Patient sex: M
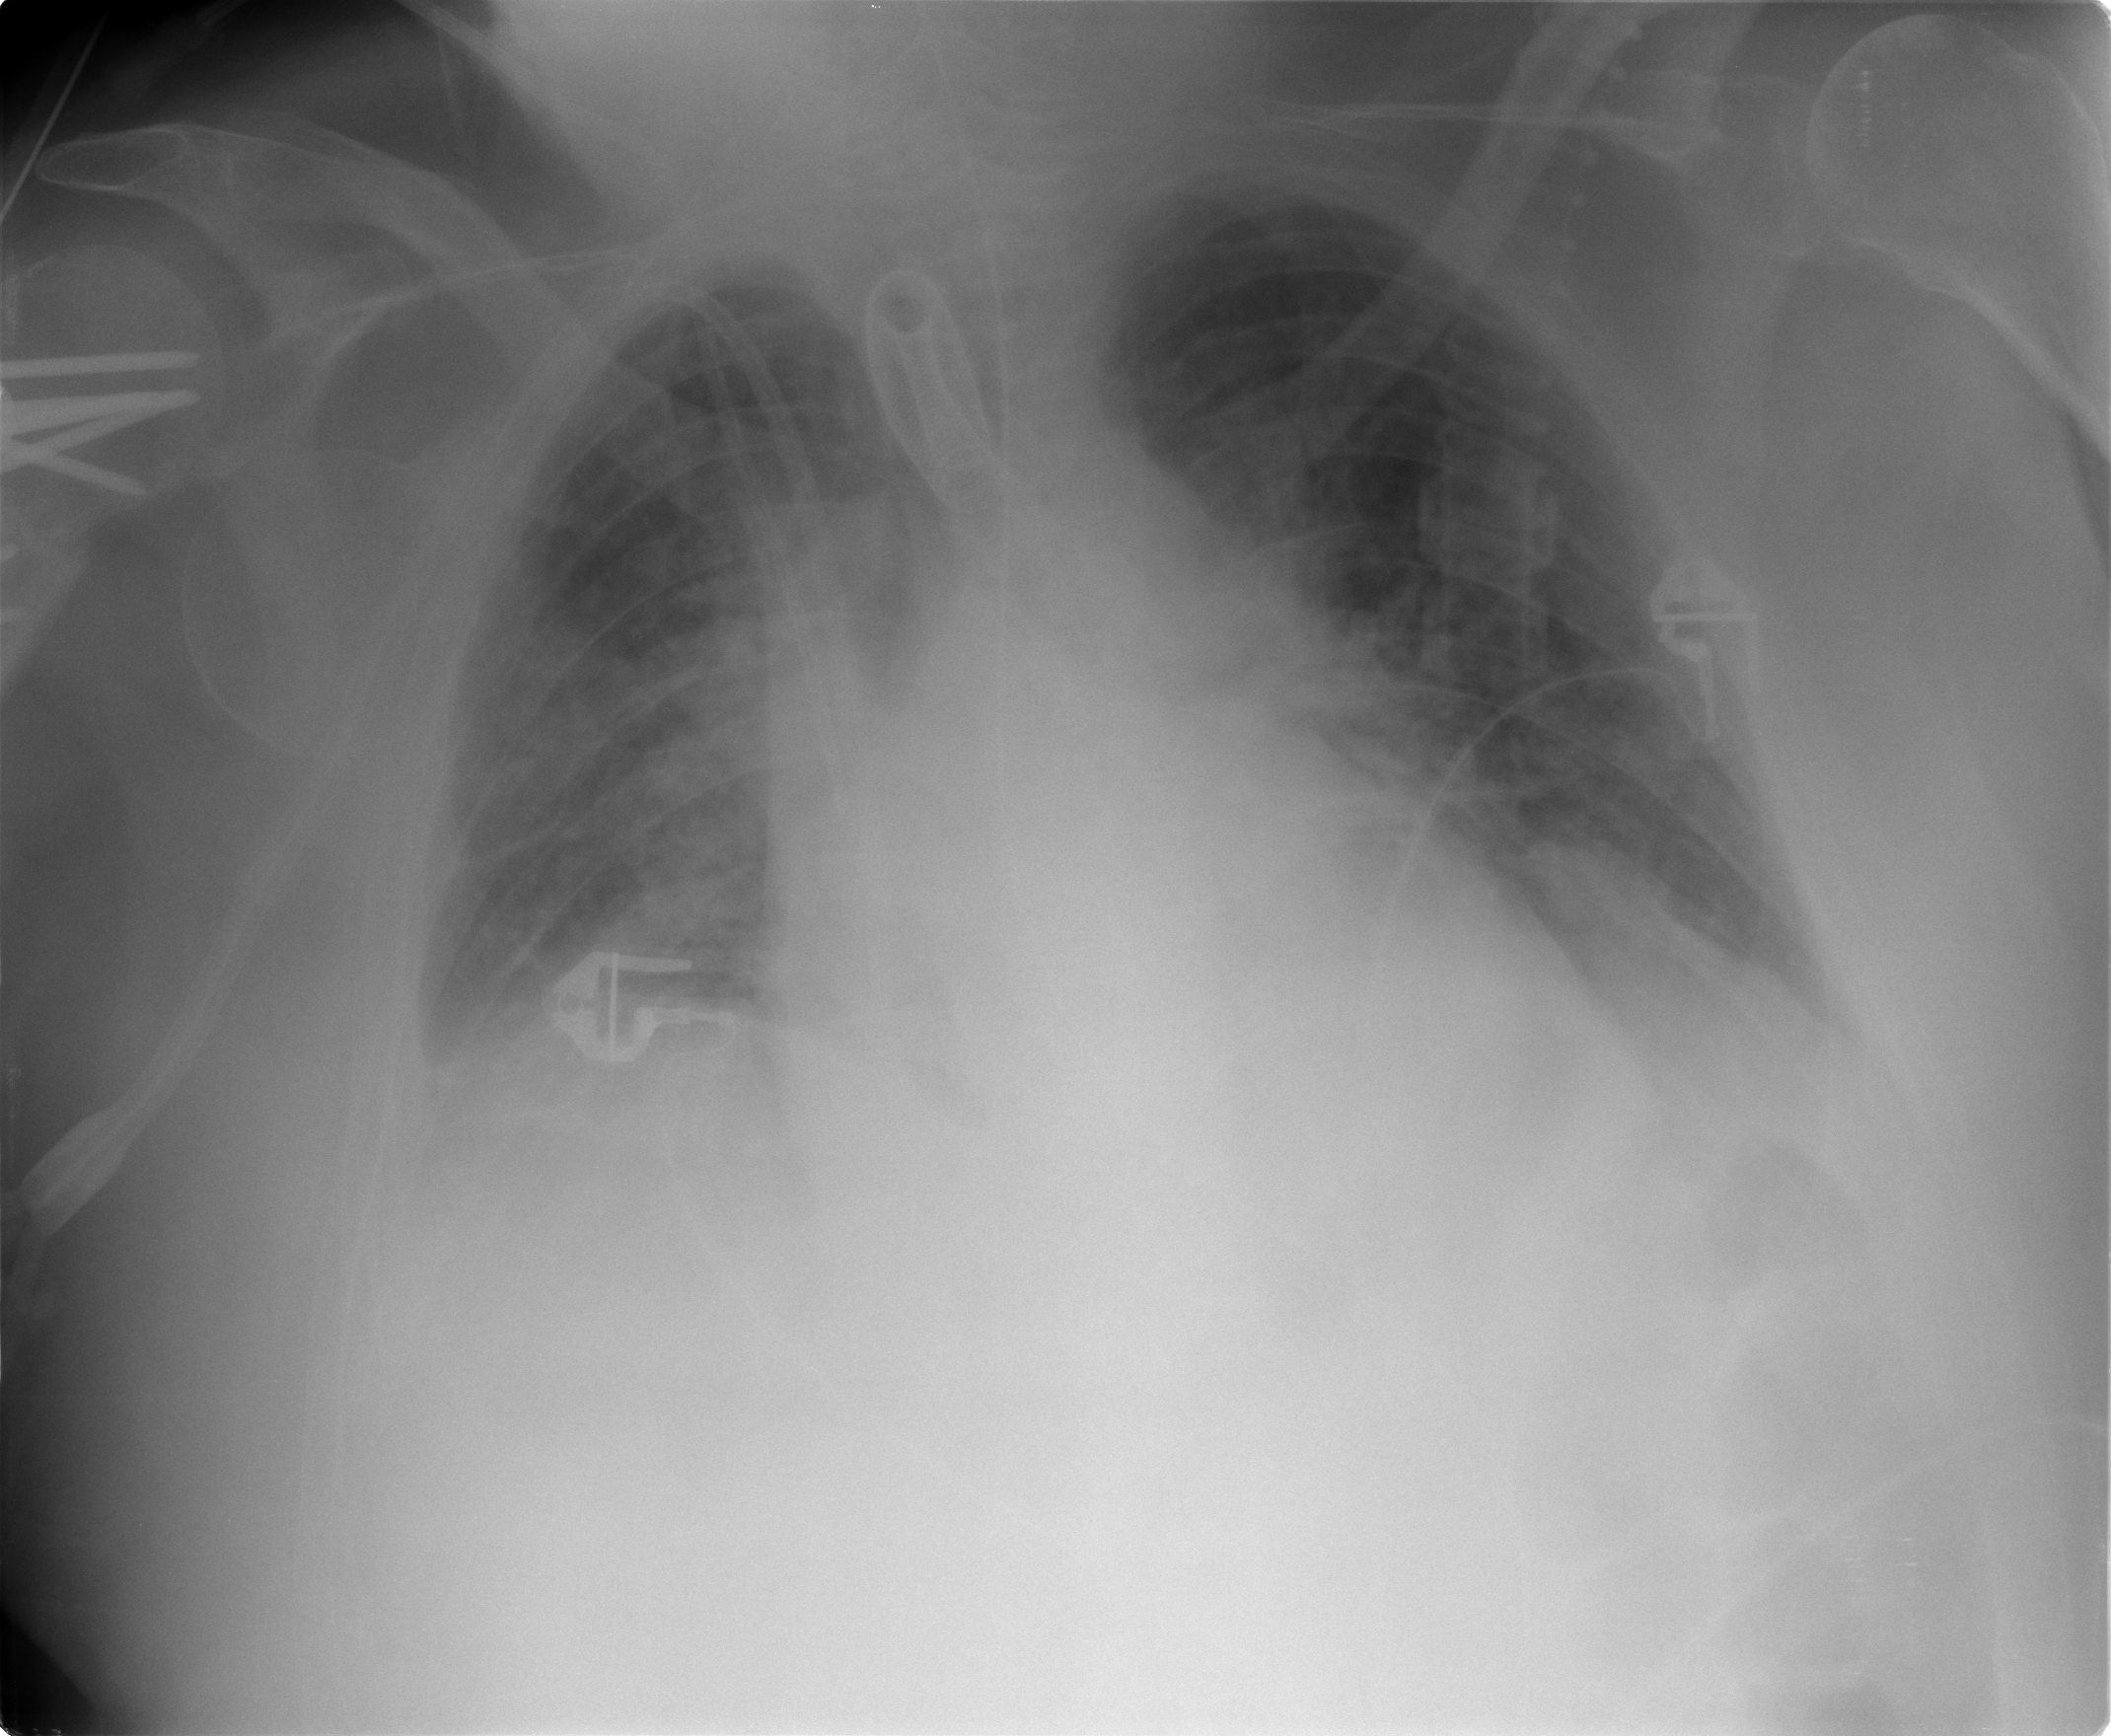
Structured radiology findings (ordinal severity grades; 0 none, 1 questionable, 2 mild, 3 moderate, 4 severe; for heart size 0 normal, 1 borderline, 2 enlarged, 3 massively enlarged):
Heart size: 1
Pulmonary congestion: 2
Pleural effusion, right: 2
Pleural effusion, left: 2
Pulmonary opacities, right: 2
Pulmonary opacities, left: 1
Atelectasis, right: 2
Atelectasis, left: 2